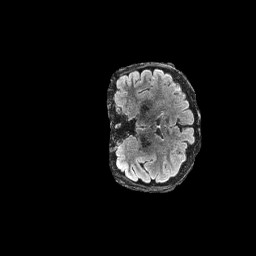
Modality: FLAIR
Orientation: coronal
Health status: ill
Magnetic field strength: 3 T